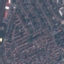
Label: Residential